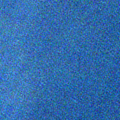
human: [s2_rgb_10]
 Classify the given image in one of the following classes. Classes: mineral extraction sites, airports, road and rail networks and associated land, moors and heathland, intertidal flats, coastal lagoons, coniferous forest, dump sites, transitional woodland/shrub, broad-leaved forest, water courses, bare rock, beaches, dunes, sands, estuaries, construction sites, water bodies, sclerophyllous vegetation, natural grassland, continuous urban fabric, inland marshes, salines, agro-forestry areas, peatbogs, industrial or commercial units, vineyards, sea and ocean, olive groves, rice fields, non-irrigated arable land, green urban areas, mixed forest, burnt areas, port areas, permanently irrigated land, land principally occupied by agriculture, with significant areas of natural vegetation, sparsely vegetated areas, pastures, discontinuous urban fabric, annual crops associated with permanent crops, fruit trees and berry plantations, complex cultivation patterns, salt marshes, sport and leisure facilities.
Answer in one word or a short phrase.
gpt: sea and ocean